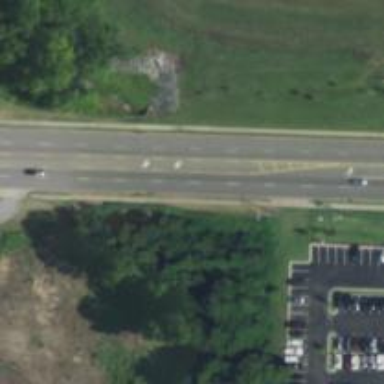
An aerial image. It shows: Primary road with asphalt surface.